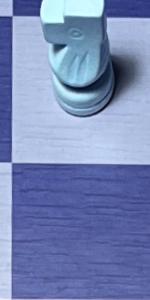
Label: Empty